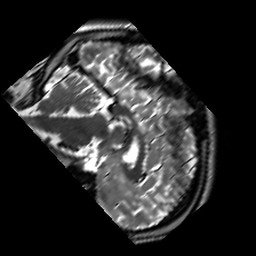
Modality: T2w
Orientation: sagittal
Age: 32
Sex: male
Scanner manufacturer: siemens
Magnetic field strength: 3 T
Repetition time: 7 s
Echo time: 0.09 s